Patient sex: F
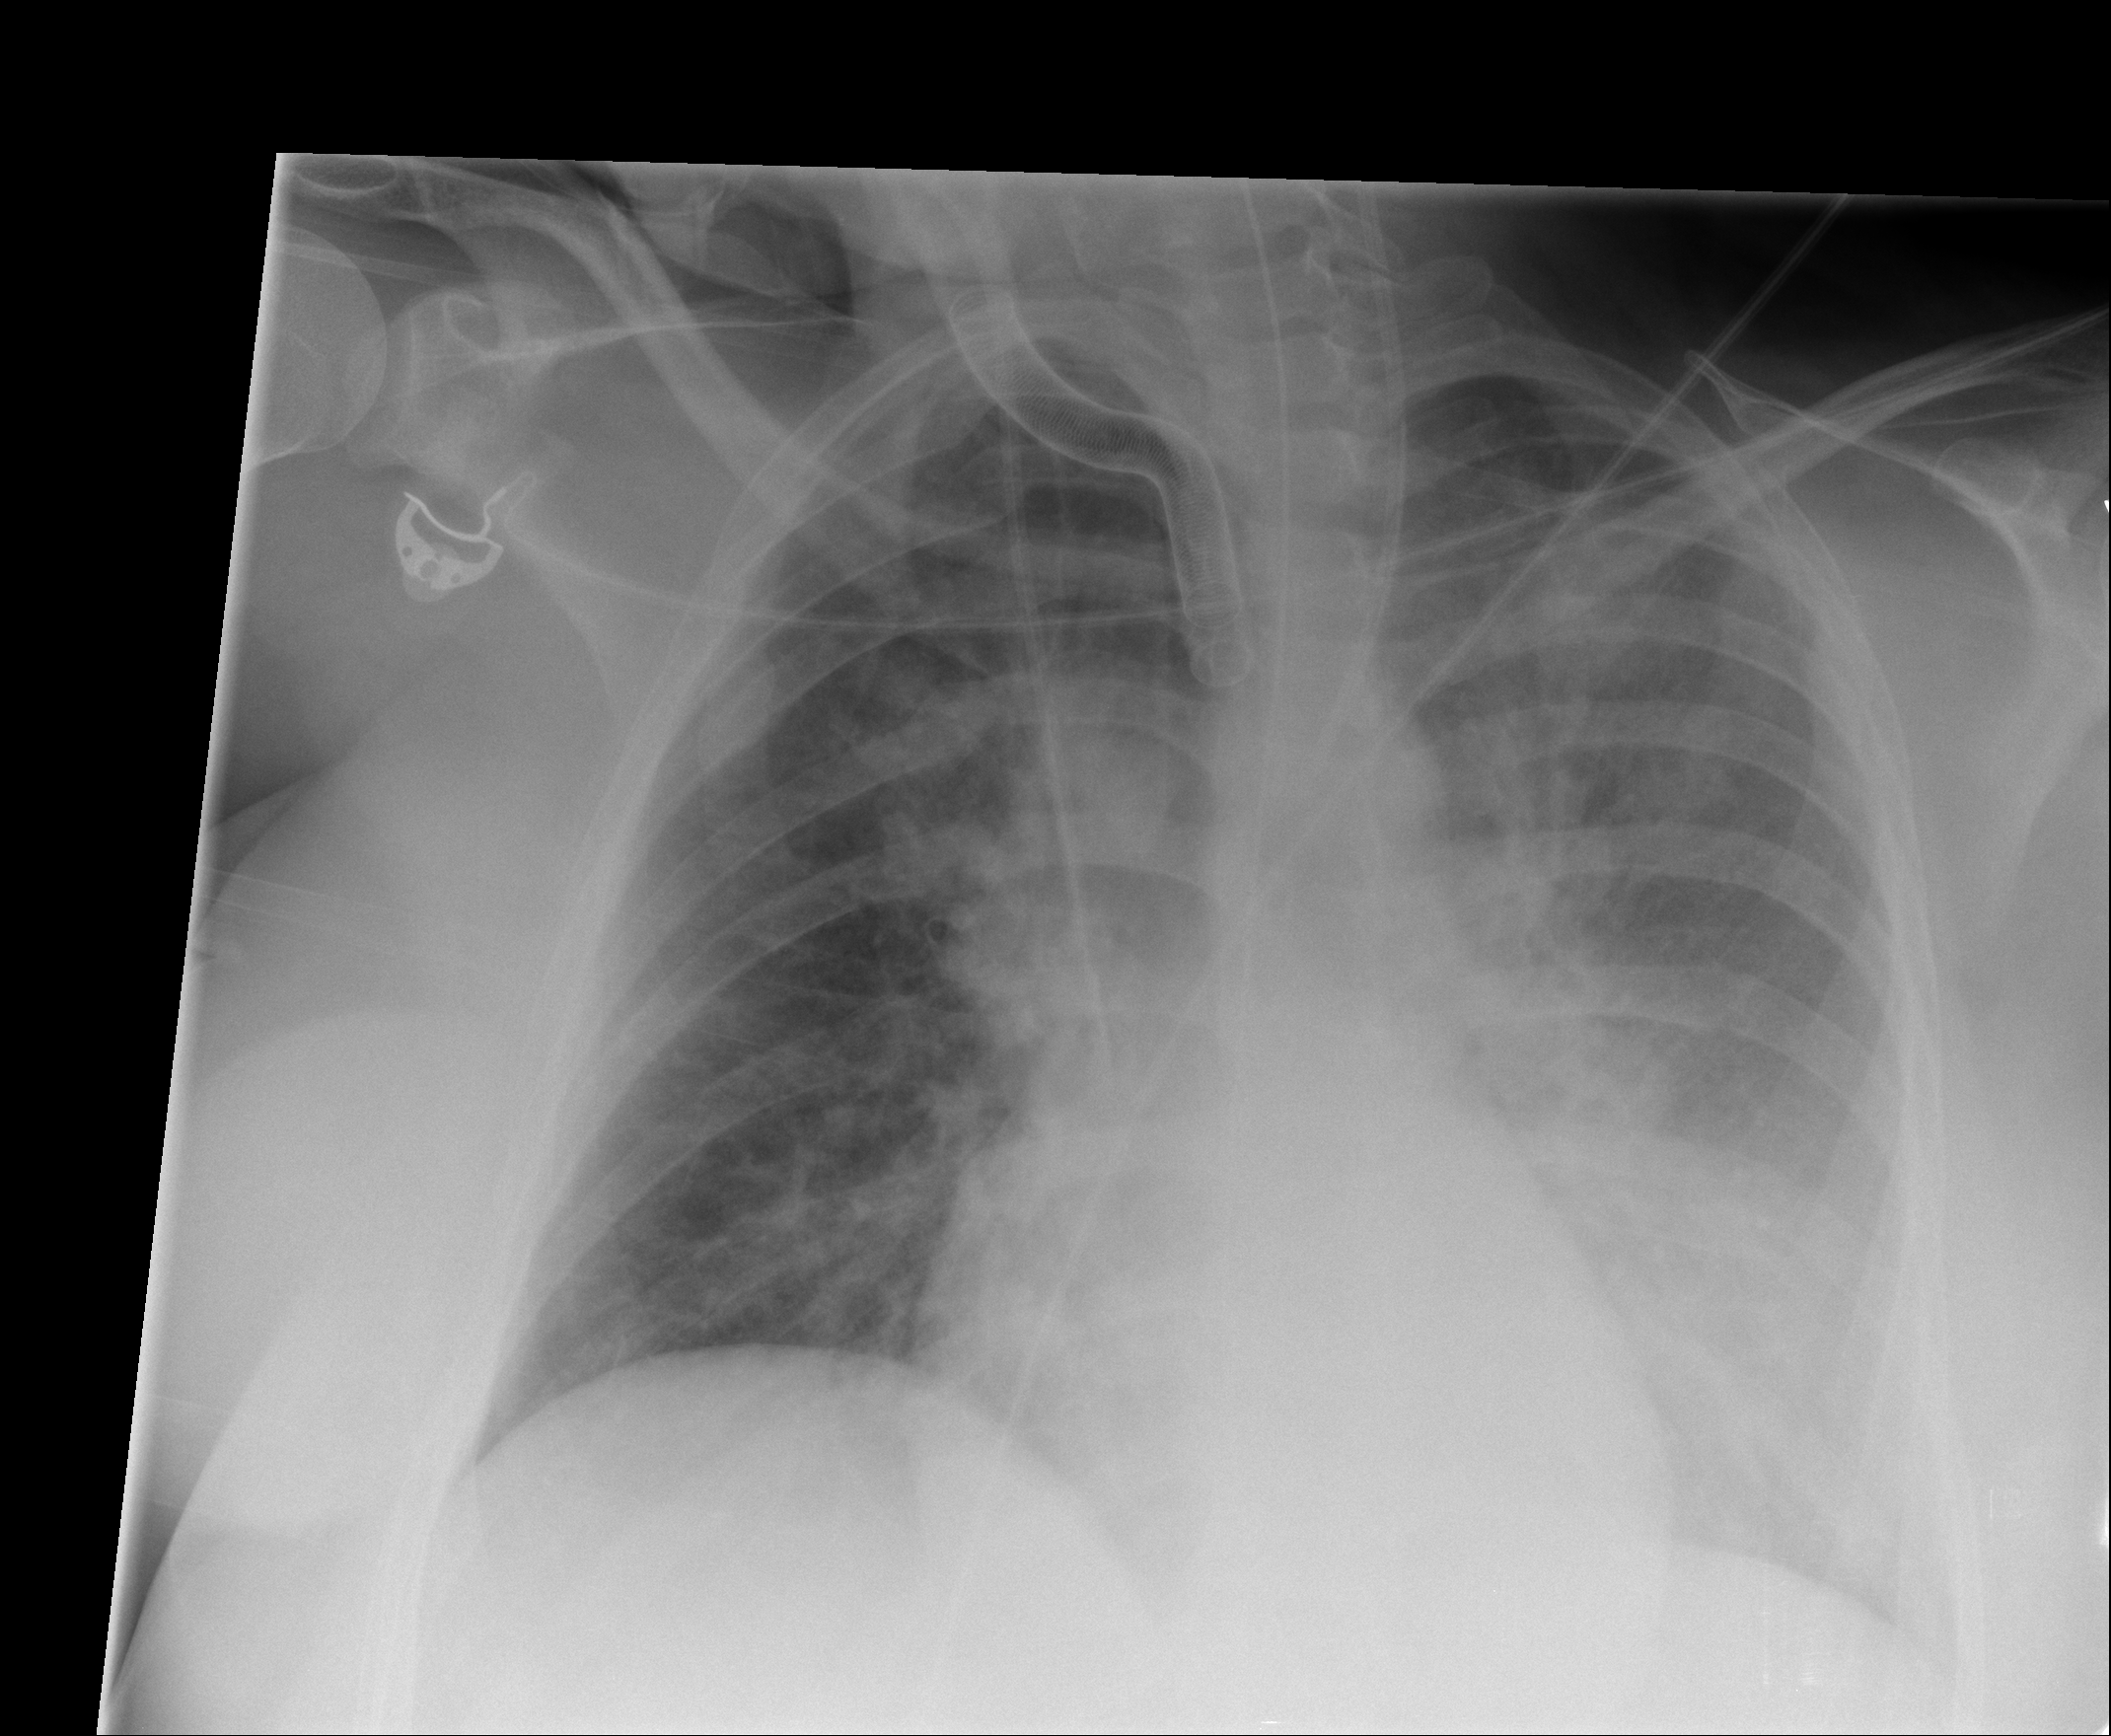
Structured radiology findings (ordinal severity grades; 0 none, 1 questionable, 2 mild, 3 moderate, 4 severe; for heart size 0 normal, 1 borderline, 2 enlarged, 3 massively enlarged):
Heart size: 0
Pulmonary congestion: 2
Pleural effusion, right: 0
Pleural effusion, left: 2
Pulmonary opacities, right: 3
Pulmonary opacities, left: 3
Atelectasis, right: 0
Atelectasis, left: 0